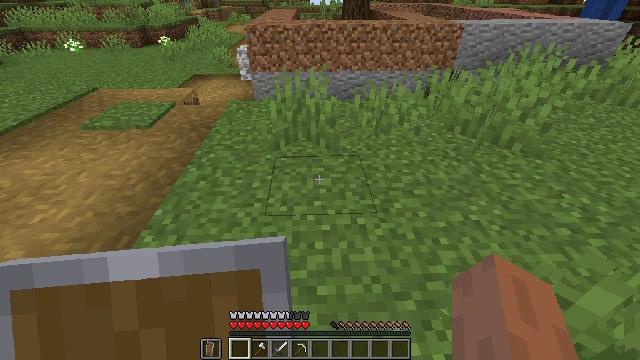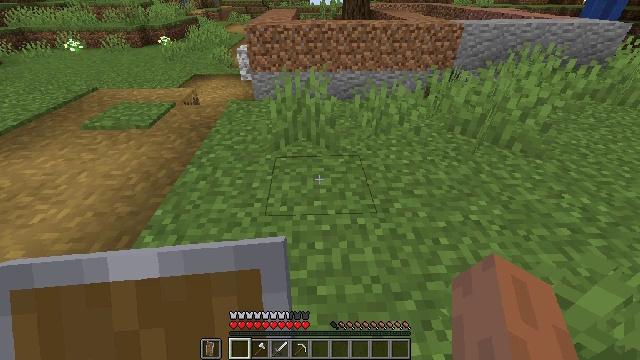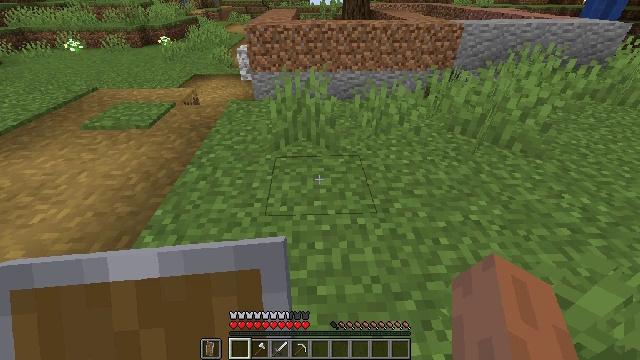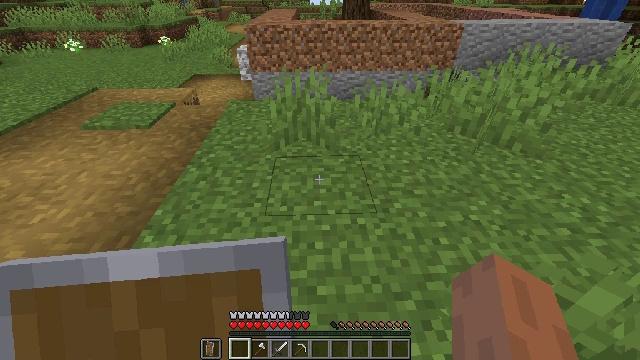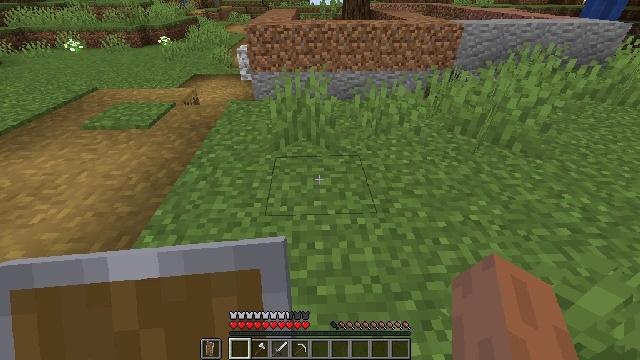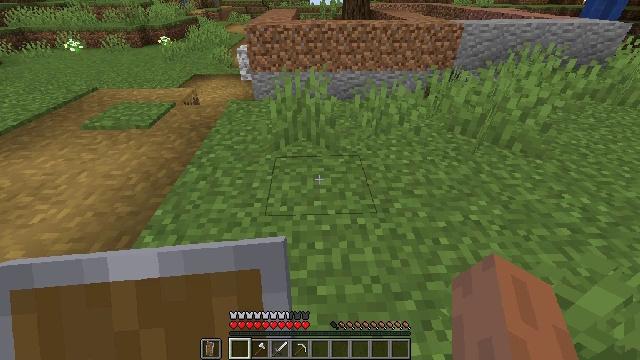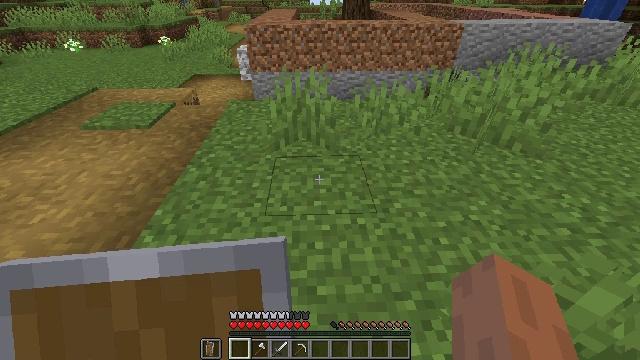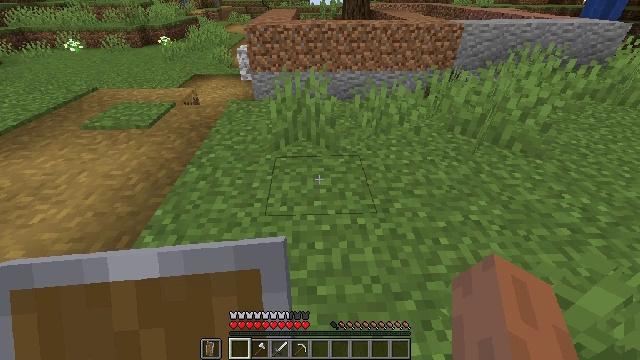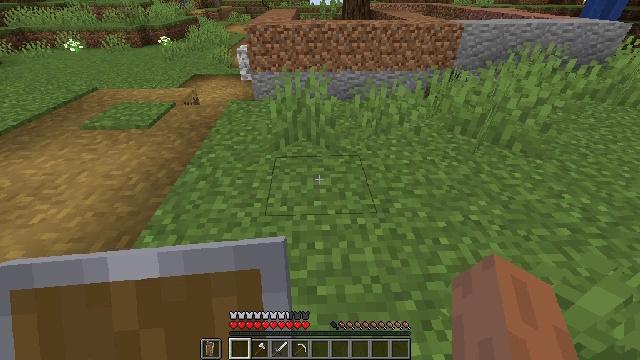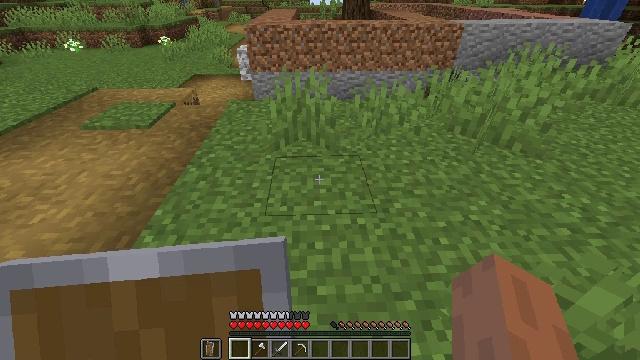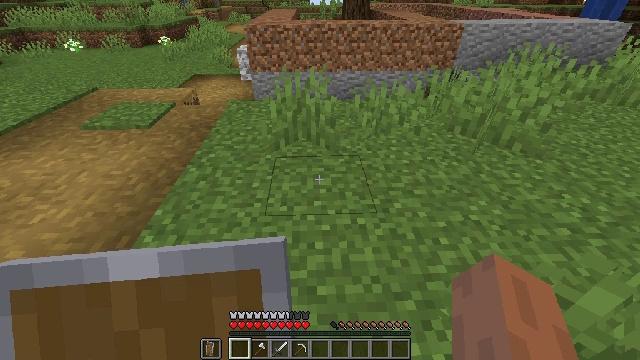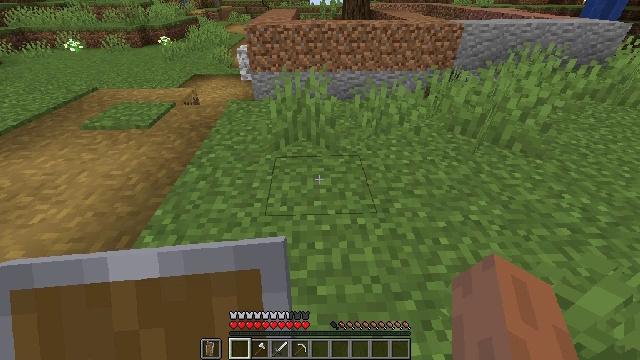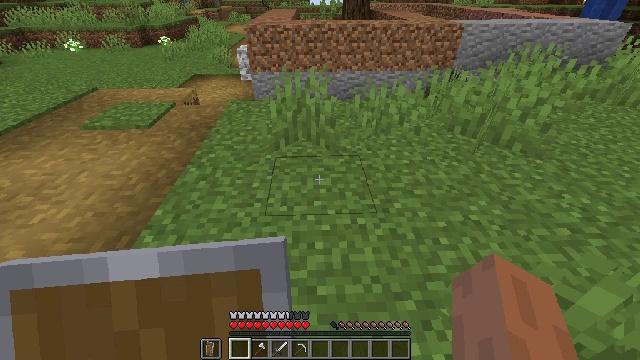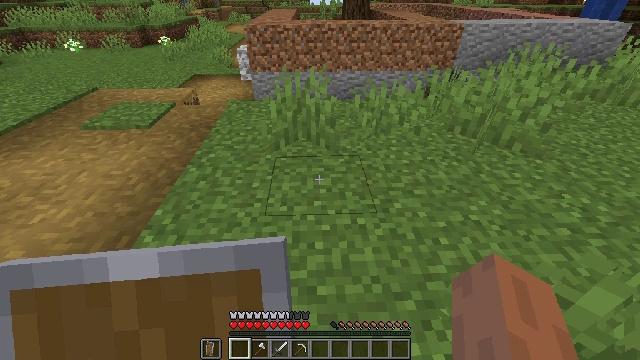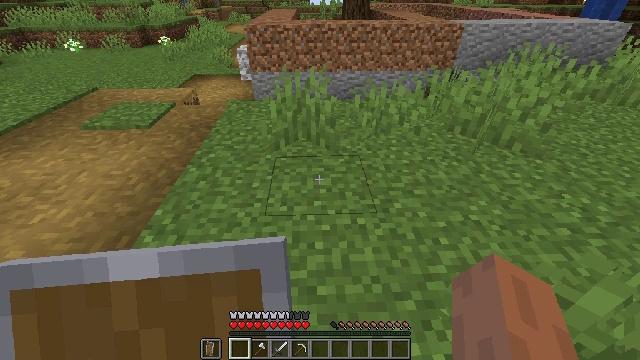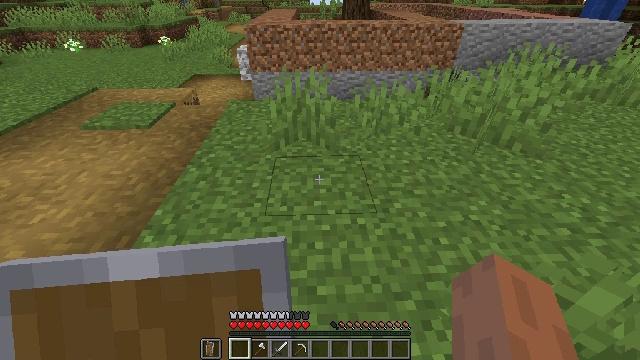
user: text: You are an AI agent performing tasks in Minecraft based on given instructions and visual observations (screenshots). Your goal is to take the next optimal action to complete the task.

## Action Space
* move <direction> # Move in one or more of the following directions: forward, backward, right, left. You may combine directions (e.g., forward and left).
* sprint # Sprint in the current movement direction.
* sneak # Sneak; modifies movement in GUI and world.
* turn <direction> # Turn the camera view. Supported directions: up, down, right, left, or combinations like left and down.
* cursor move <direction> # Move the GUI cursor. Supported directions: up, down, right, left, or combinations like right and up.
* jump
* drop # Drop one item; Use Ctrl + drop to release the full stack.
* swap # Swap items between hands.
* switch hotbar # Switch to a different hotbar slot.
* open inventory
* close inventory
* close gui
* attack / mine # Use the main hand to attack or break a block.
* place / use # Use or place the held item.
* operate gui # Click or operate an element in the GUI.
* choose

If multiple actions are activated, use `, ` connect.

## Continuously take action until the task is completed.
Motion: motion action
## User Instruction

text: craft item air
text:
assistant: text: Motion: no_op
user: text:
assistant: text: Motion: no_op
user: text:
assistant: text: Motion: no_op
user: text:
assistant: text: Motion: no_op
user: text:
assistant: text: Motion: no_op
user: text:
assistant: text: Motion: no_op
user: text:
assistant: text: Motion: no_op
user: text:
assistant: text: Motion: no_op
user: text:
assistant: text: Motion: no_op
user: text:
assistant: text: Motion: no_op
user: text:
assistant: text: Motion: no_op
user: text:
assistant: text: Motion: no_op
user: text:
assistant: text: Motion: no_op
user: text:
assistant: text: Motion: no_op
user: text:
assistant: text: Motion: no_op
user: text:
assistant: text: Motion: no_op
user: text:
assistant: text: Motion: no_op
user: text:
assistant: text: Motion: no_op
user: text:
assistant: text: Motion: no_op
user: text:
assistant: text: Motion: no_op
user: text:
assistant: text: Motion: no_op
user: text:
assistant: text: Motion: no_op
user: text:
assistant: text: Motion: no_op
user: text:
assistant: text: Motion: no_op
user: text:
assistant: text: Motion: no_op
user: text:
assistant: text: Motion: no_op
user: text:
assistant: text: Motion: no_op
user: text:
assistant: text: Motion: no_op
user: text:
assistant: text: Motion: no_op
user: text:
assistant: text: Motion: no_op